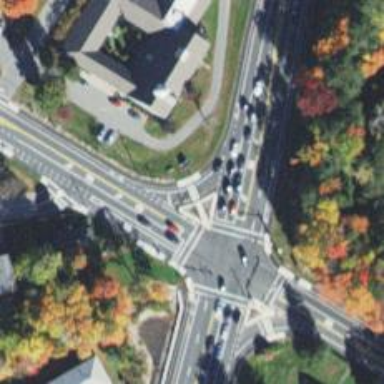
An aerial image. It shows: Marked crossing on the road.